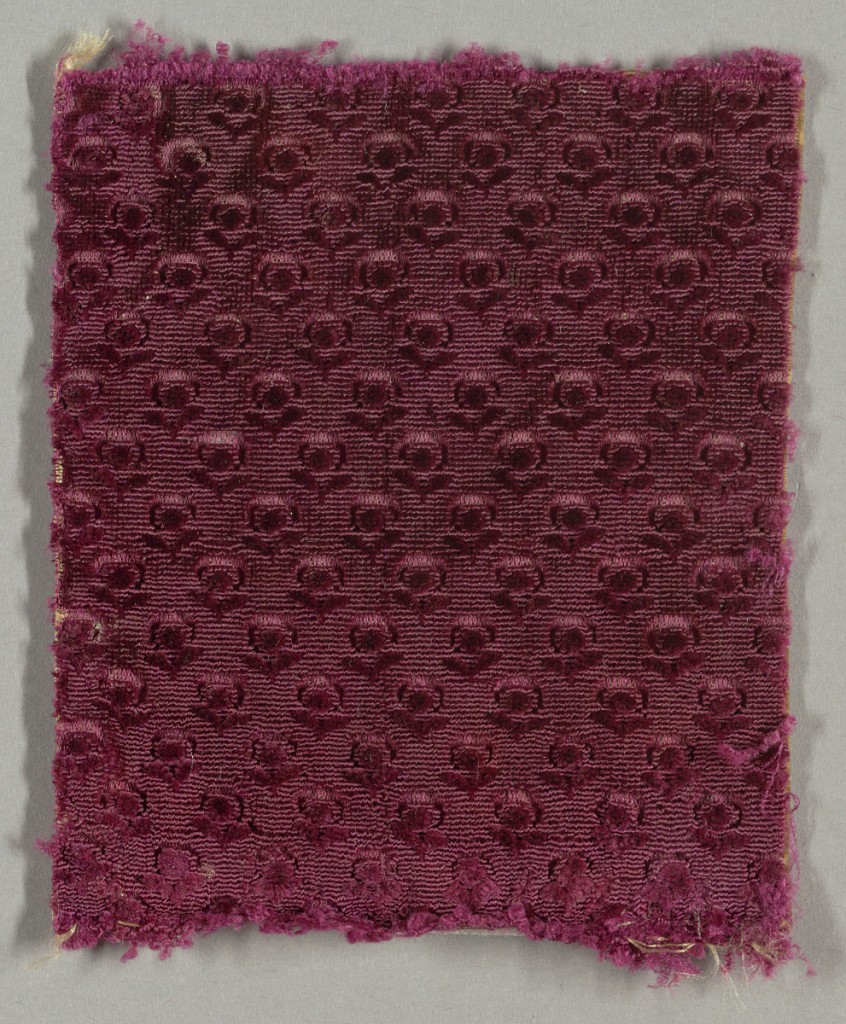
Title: Fragment
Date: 18th century
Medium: silk Technique: cut and uncut supplementary warp pile (velvet) in a woven foundation
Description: Fragment of tiny sprigs of red cut velvet against a background of uncut loops in the same color.